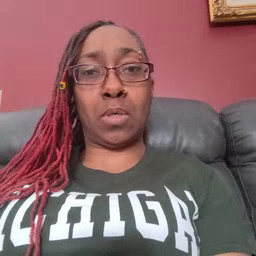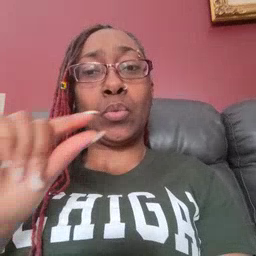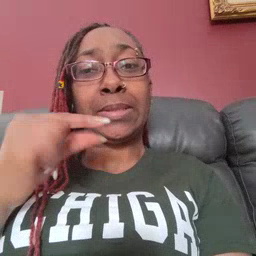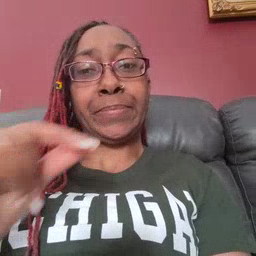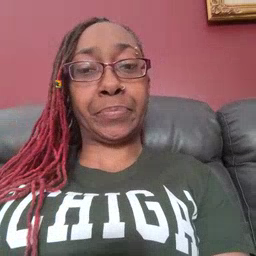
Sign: green